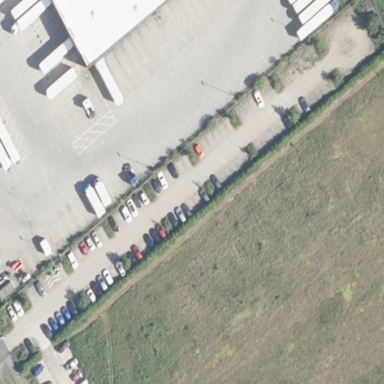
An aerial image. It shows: Parking area with surface.